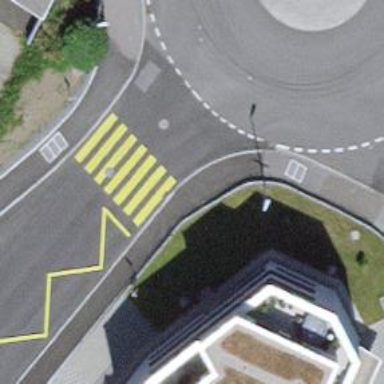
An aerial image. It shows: Uncontrolled zebra crossing with notable zebra markings.